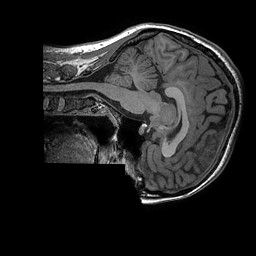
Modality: T1w
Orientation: sagittal
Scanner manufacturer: ge
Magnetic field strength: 3 T
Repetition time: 0.008156 s
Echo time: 0.00318 s